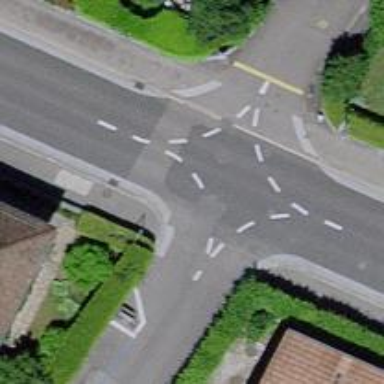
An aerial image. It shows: Kerb serving as barrier.